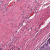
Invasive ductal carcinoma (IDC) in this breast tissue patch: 0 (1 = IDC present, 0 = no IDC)